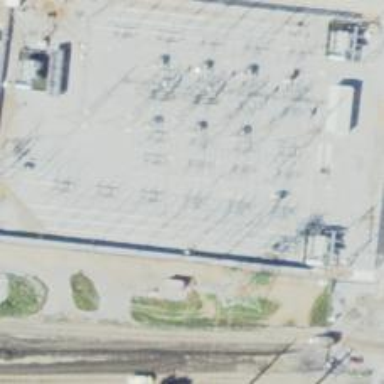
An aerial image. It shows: Switch for power supply.